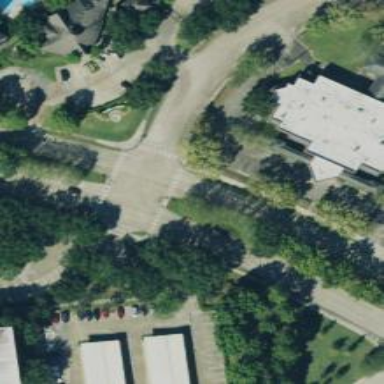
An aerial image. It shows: Pedestrian crossing with zebra markings on the footway.